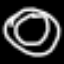
Label: donut